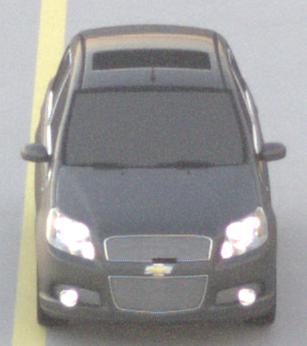
Make: Chevrolet
Model: Aveo 1.2
Detailed model: Aveo
Model produced from: 2008/06
Model produced until: 2011/01
Doors: 3
Color: gray
Road condition: dry road
Daytime: sunrise or sunset
Contrast: low contrast